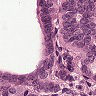
Metastatic tissue present: yes